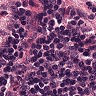
Metastatic tissue present: no